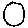
Label: circle